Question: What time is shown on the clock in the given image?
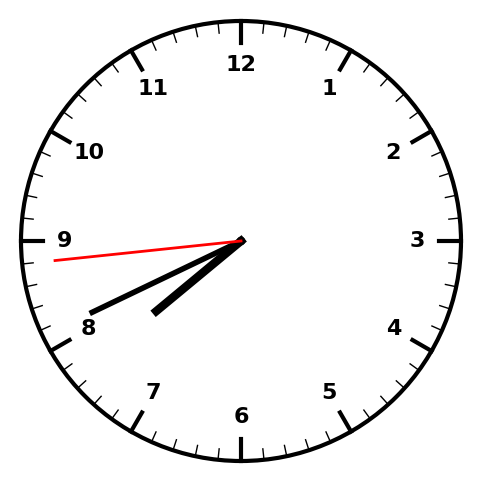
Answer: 07:40:44